Interaction volume radius: 5 \u00c5
Interaction volume height: 35 \u00c5
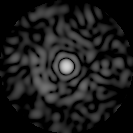
Disorder parameter: 0.817